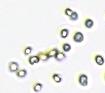
Label: Phaeocystis